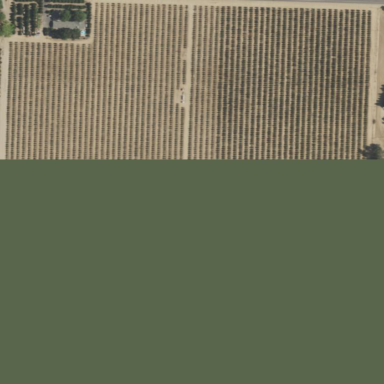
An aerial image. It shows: Vineyard.